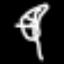
Label: leaf